Field crop: maize
Growth stage: 2
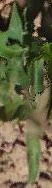
Species: maize